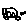
Label: car